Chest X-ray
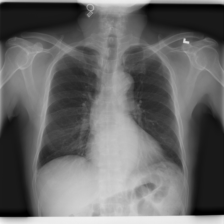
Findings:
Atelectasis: negative
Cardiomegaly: negative
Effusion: negative
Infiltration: negative
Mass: negative
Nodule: negative
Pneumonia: negative
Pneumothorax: negative
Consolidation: negative
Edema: negative
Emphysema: negative
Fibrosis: negative
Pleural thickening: negative
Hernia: negative